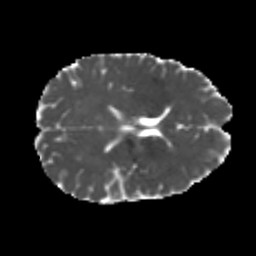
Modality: MD
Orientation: axial
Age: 21
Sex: male
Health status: healthy
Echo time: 0.074 s